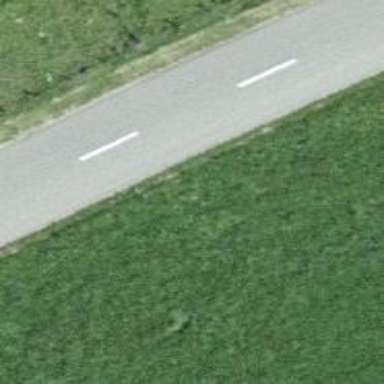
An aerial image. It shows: Tertiary road.